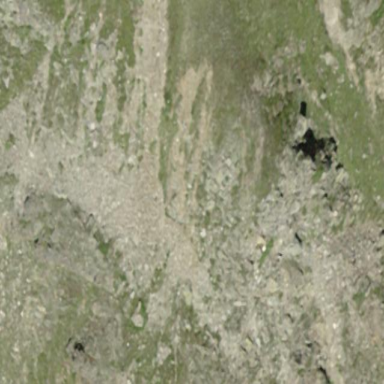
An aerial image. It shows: Scree landscape.